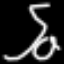
Label: squiggle